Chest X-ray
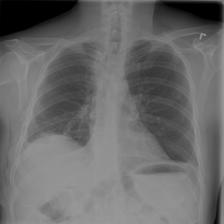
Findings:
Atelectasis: positive
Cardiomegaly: negative
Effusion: negative
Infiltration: negative
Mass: negative
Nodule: positive
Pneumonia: negative
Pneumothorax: negative
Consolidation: negative
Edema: negative
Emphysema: negative
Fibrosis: negative
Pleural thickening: negative
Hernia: negative